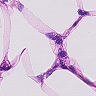
Metastatic tissue present: no